Question: Find the minimum number of moves required to get from the Tower of Hanoi state described in the figure to the completed state
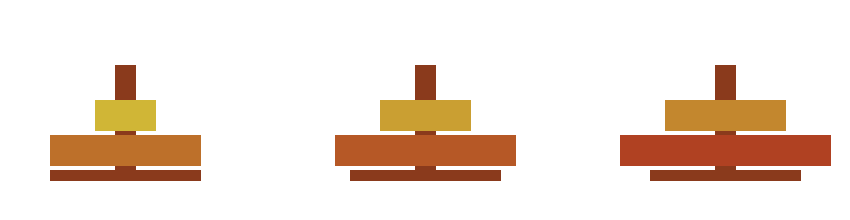
Answer: 21